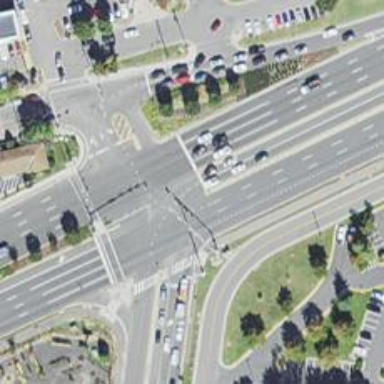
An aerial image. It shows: Trunk link road with asphalt surface.